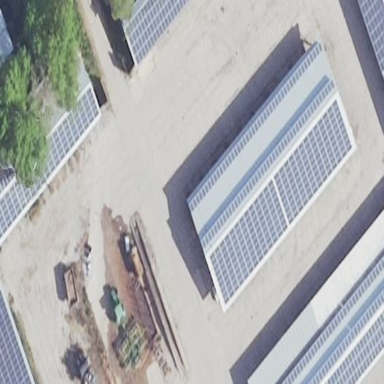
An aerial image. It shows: Gabled roof farm auxiliary building with grey roof. It has small solar photovoltaic panel generator installed along the orientation of the roof.